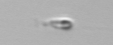
Label: flagellate_morphotype3